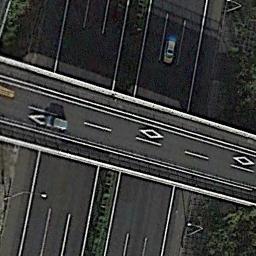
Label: overpass